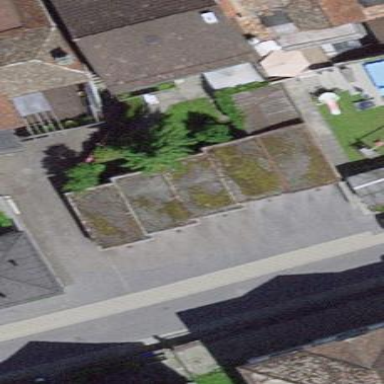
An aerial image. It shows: Group of garages.